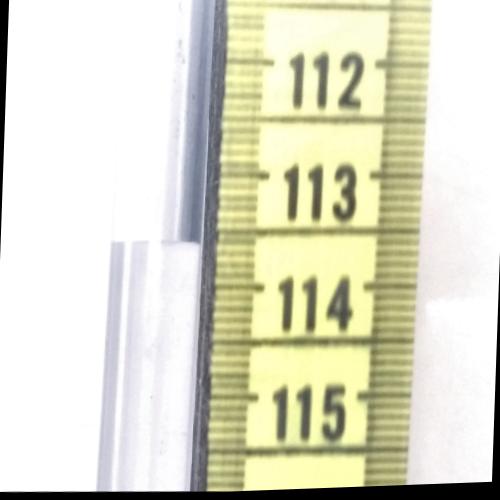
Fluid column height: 113.6 cm